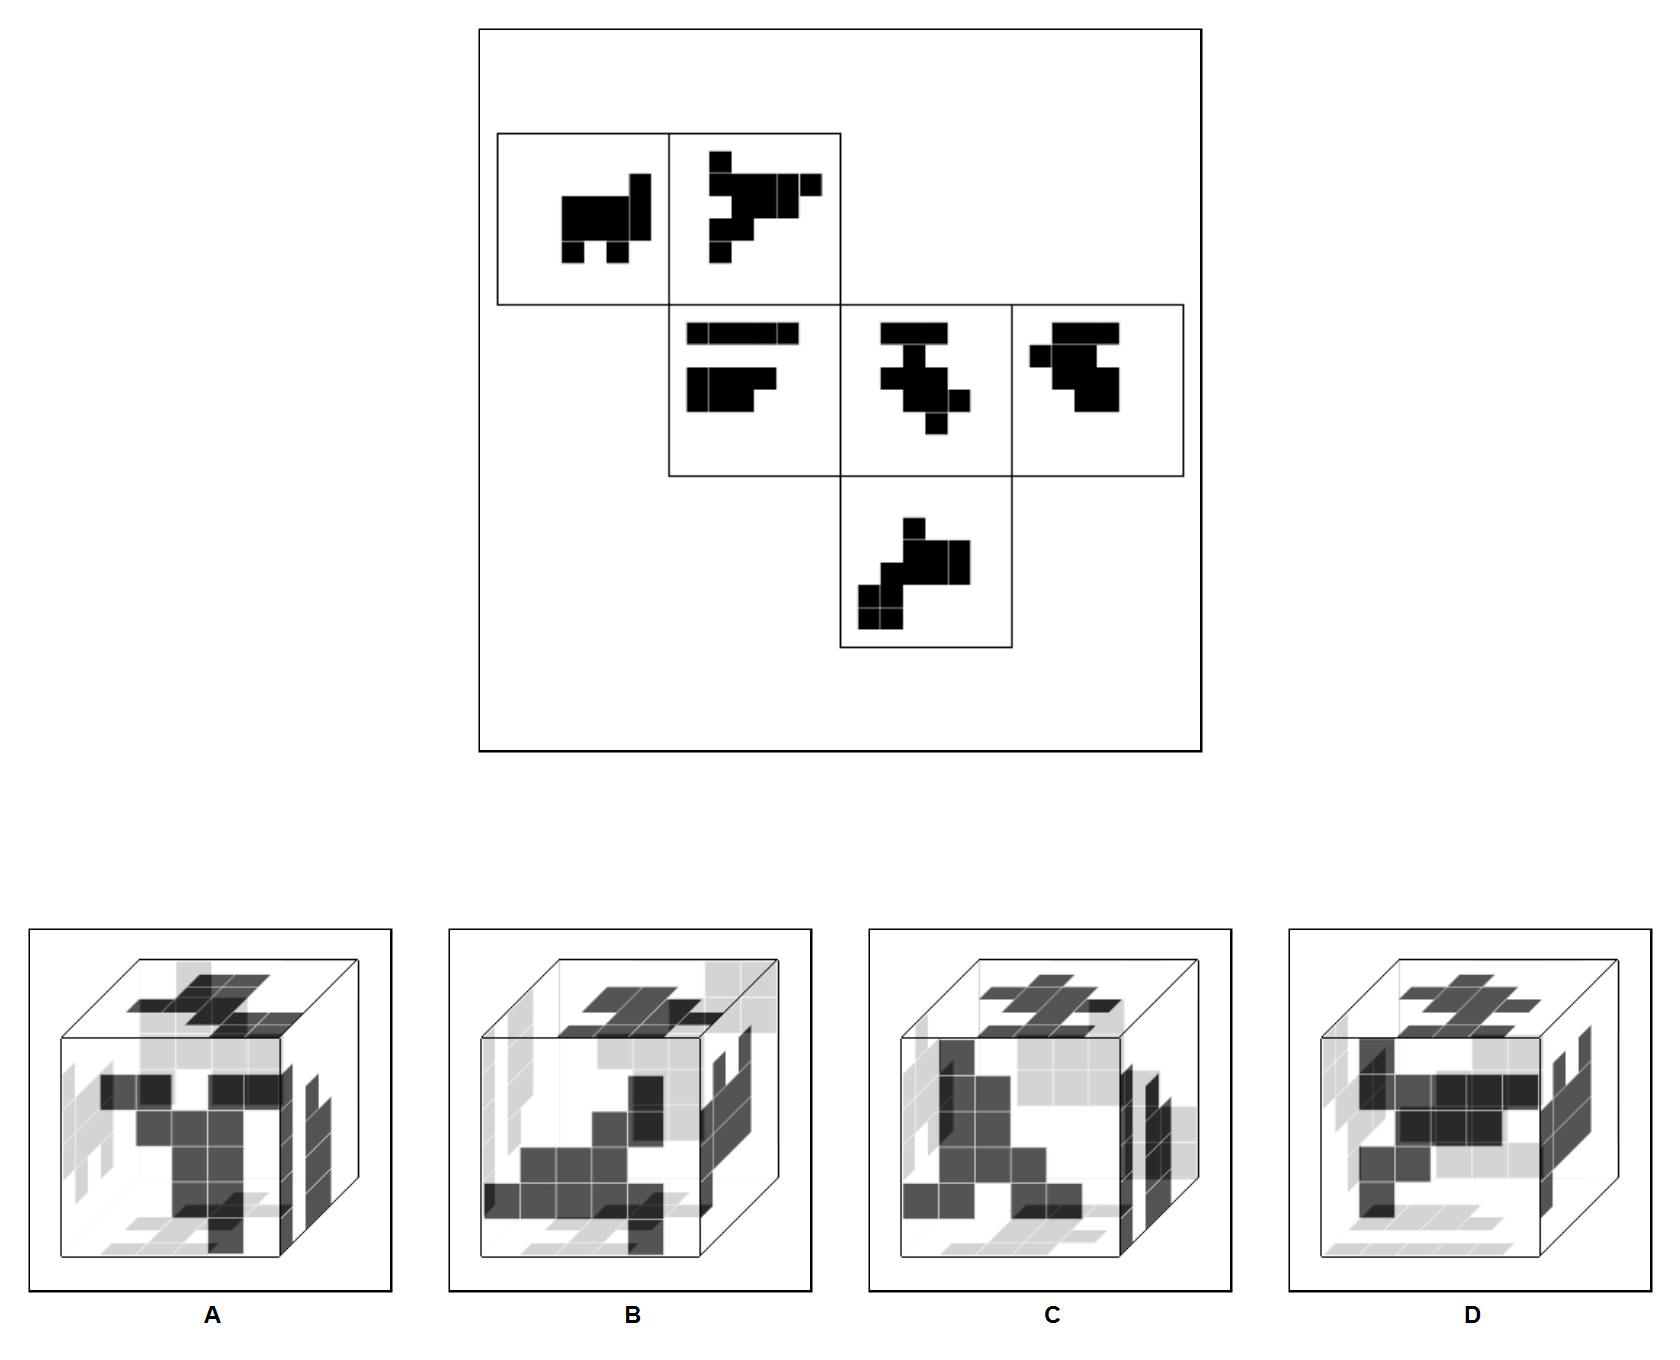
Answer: C